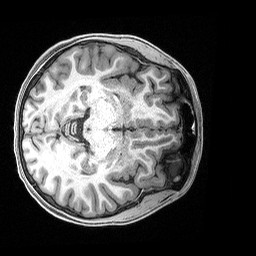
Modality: T1w
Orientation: axial
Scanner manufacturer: siemens
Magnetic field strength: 3 T
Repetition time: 2.4 s
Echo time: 0.00122 s